Question: I have a UIImageView and i'd like to make a circular region in the centre of the image view transparent so that when an image is passed to the image view, the image seems to cover all of the image view except for the centre.
Here's what i currently have Instead of that black circle in the image, I want to see the background.
There is a similar question <URL> but I need someone to show me how to do it in code as I don't really know Core Graphics.
Any help would be greatly appreciated.
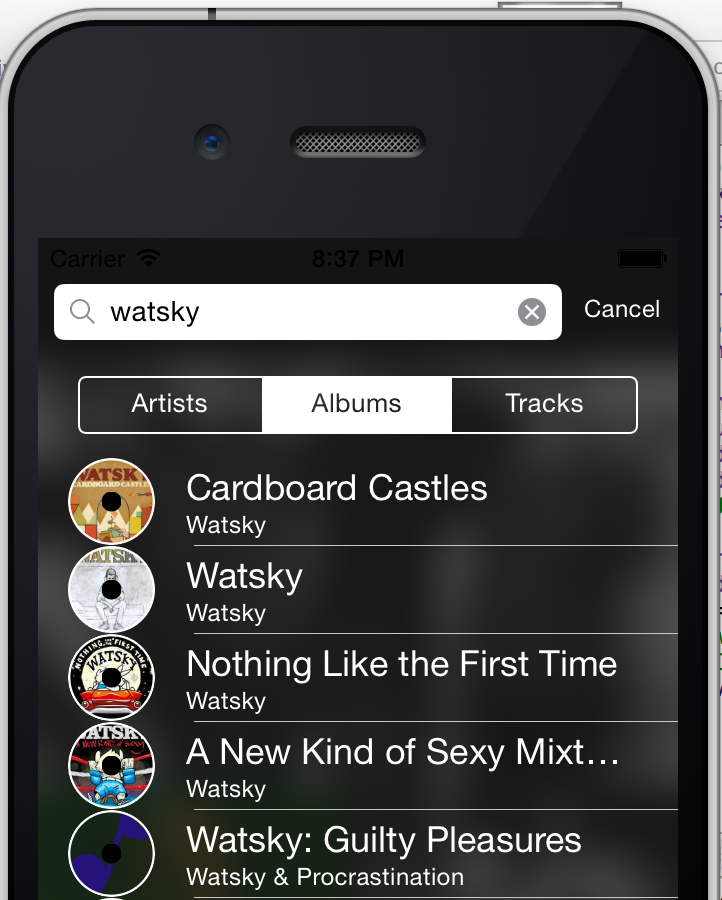
Answer: This will do:
'''
UIImageView *imageView = [[UIImageView alloc] initWithFrame:CGRectMake(50.0, 50.0, 100.0, 100.0)];
[imageView setBackgroundColor:[UIColor redColor]];
UIBezierPath *maskPath = [UIBezierPath bezierPathWithOvalInRect:imageView.bounds];
UIBezierPath *holePath = [UIBezierPath bezierPathWithOvalInRect:CGRectInset(imageView.bounds, 35.0, 35.0)];
[maskPath appendPath:holePath];
CAShapeLayer *mask = [CAShapeLayer layer];
[mask setFillRule:kCAFillRuleEvenOdd];
mask.path = maskPath.CGPath;
[imageView.layer setMask:mask];
[self.view addSubview:imageView];
'''
The more inset you give the 'holePath' the smaller the radius of the inner circle ;)